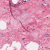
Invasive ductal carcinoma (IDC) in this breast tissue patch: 0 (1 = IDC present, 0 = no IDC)